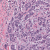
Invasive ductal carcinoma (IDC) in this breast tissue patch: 1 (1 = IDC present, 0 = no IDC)